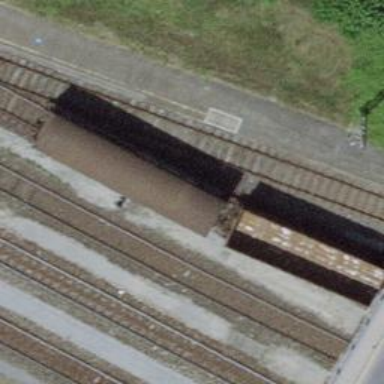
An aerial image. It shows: Railway yard with one track.